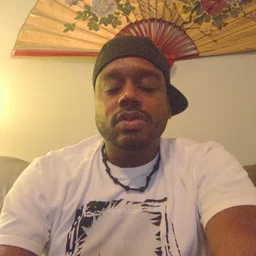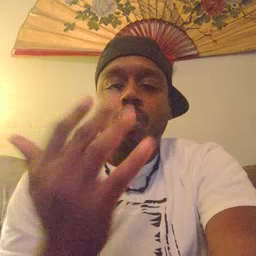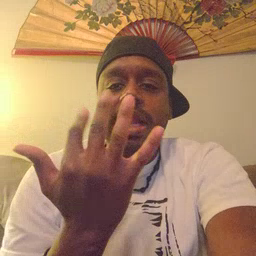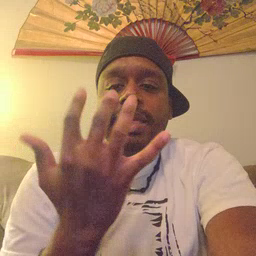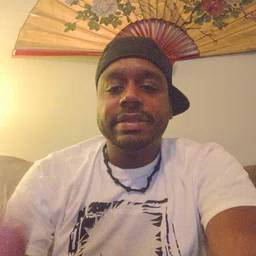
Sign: wait